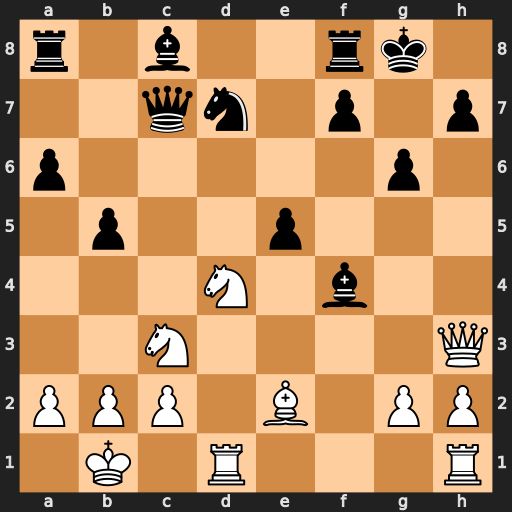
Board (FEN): r1b2rk1/2qn1p1p/p5p1/1p2p3/3N1b2/2N4Q/PPP1B1PP/1K1R3R
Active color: w
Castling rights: -
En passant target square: -
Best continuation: Nd5 Nb6 Nxc7